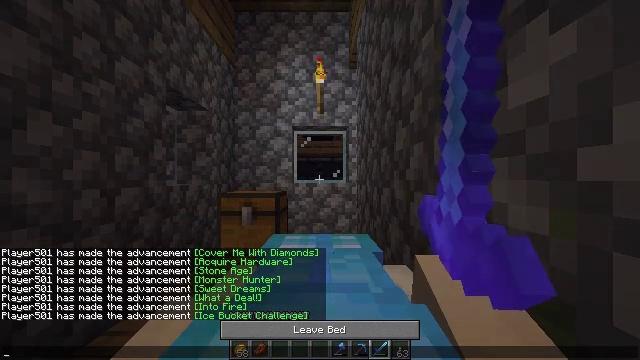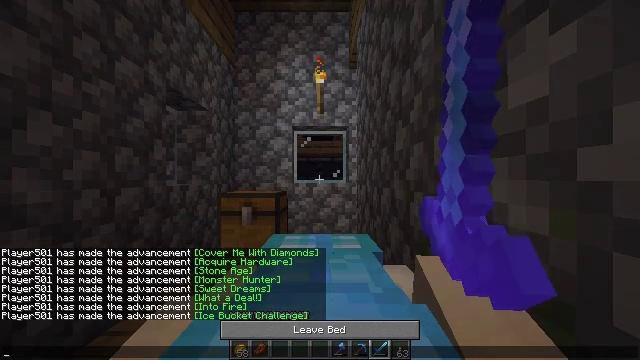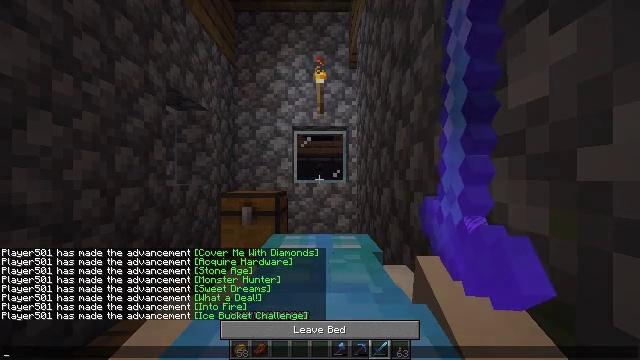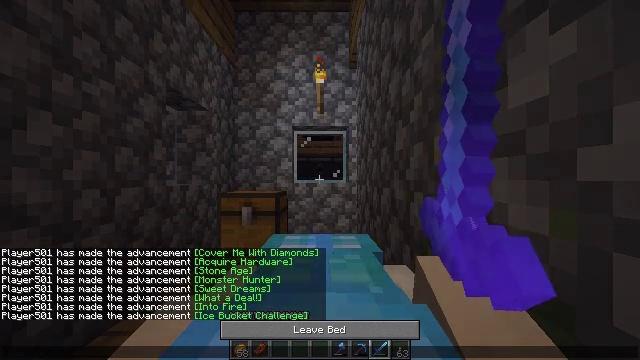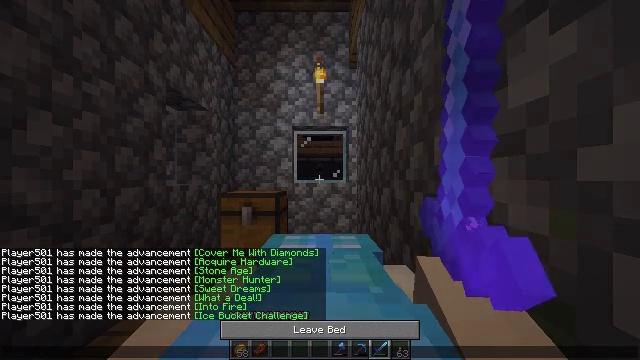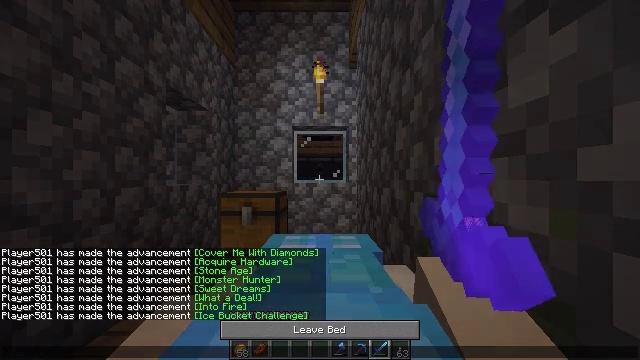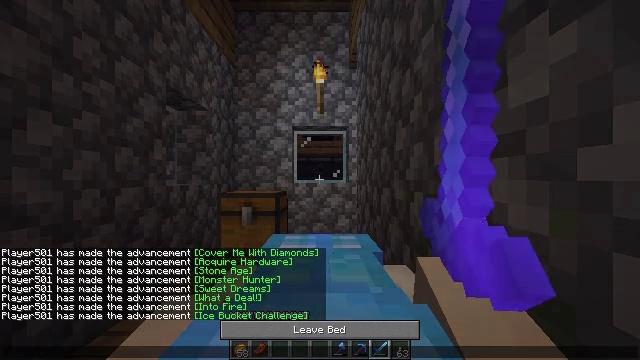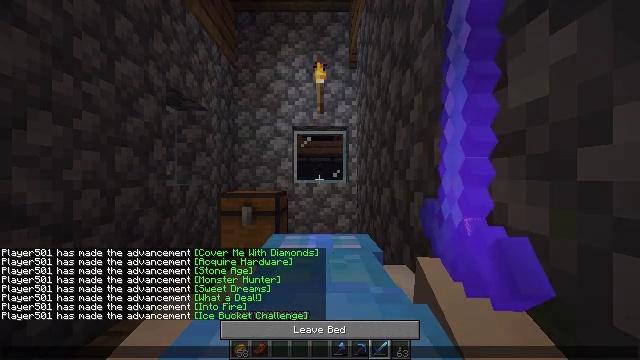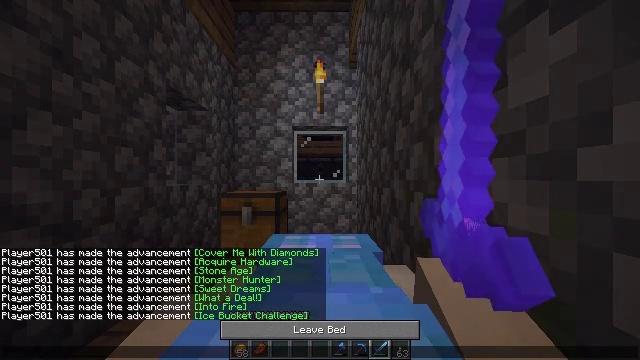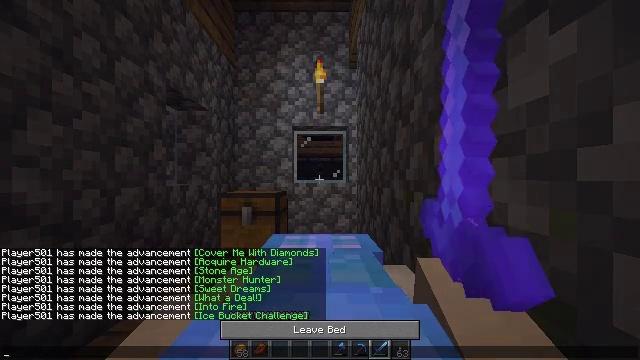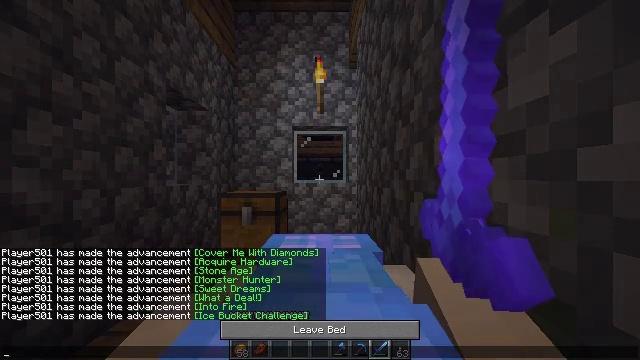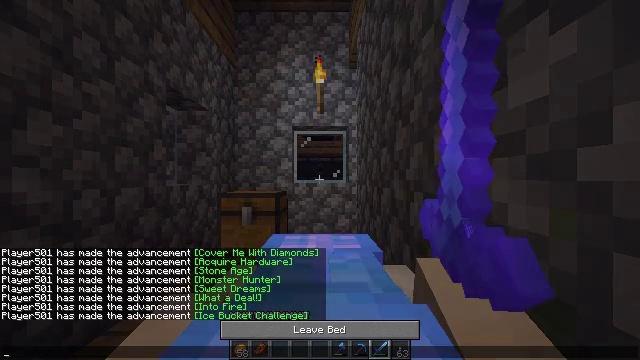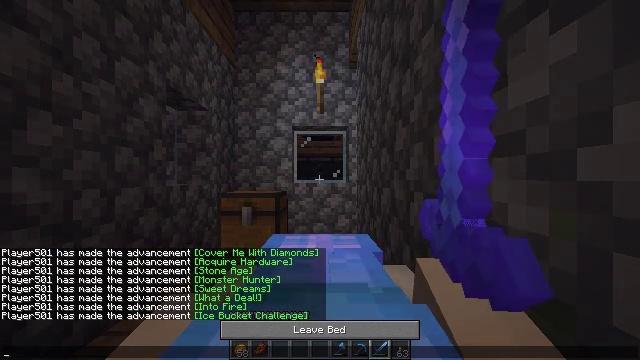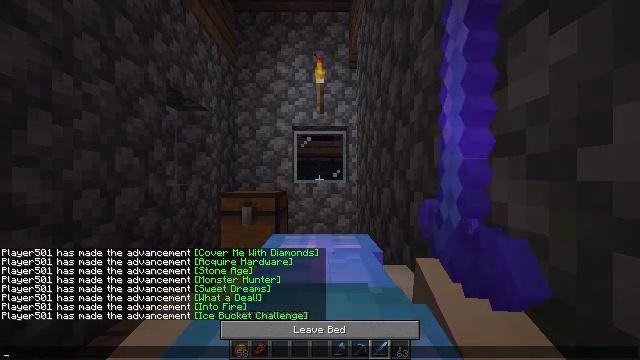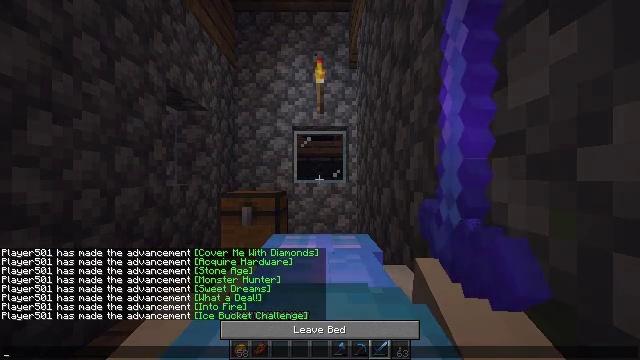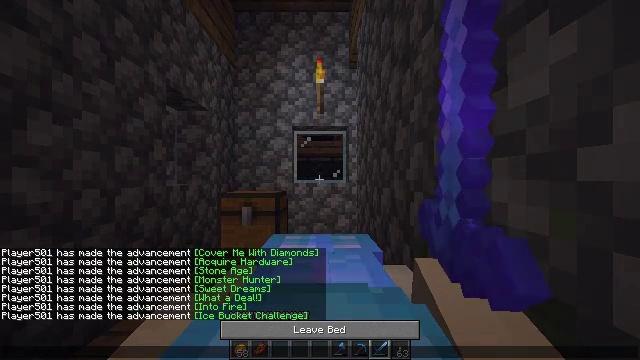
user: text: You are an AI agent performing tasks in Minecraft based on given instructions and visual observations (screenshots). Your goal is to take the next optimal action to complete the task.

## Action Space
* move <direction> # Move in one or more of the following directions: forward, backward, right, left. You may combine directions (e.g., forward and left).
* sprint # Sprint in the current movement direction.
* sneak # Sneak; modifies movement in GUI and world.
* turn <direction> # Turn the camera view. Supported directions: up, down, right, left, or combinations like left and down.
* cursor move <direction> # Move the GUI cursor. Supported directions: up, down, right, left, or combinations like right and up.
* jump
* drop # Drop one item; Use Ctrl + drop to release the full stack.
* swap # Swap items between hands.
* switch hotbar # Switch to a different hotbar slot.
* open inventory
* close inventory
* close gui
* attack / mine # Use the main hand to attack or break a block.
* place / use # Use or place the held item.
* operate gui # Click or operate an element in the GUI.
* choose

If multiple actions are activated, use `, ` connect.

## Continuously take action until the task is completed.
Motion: motion action
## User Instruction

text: Reclaim the chest into your inventory.
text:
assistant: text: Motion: no_op
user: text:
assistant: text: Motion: no_op
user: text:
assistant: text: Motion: no_op
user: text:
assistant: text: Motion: no_op
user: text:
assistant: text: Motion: no_op
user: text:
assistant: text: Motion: no_op
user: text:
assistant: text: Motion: no_op
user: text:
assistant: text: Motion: no_op
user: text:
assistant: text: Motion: no_op
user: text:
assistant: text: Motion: no_op
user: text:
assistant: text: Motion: no_op
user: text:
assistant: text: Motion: no_op
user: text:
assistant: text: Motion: no_op
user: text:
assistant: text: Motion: no_op
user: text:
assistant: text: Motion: no_op
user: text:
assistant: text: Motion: no_op
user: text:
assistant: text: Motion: no_op
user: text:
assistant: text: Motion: no_op
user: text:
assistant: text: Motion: no_op
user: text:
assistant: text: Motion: no_op
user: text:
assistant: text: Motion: no_op
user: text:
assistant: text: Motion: no_op
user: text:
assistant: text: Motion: no_op
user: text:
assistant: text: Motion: no_op
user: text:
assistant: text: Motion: no_op
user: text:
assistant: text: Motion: no_op
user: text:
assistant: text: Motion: no_op
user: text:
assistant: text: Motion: no_op
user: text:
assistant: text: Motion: no_op
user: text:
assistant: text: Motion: no_op